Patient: sex M, age 48
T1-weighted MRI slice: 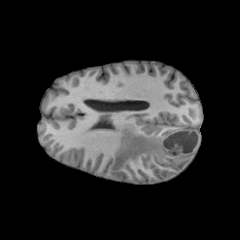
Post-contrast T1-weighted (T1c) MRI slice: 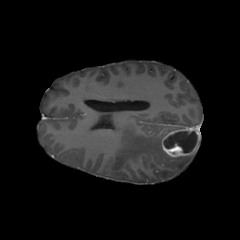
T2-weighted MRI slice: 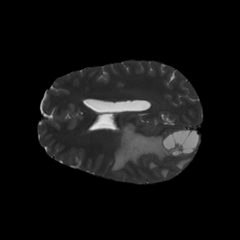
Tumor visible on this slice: yes
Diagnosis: Glioblastoma, IDH-wildtype
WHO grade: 4